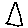
Label: triangle